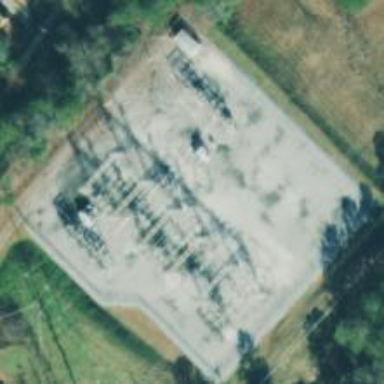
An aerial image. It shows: Distribution level power substation enclosed by fence.